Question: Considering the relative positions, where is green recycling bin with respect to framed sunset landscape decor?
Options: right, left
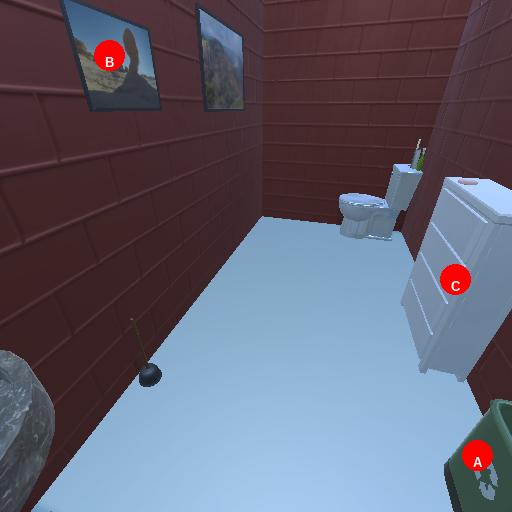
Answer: right